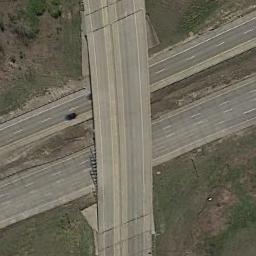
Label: overpass